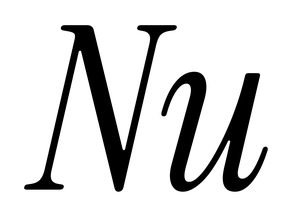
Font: InstrumentSerif-Italic